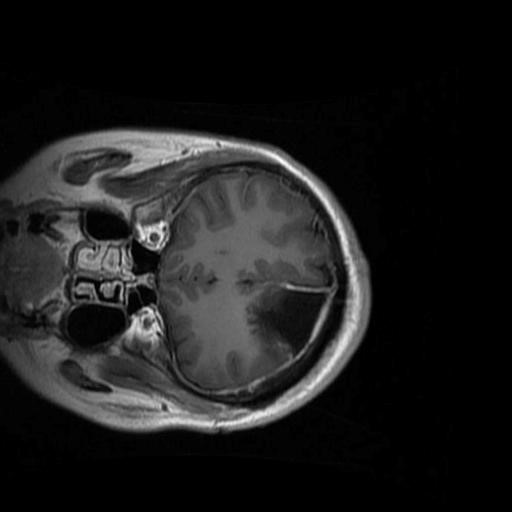
Label: brain_glioma